Question: After Installing Omnet++ 5.5.1 in Ubuntu 18.04 I used command
'''
./aloha
'''
in aloha folder which makes visible a window showing simulation. But instead a simulation a small window also pops out there which says:
> Unknown log format Character '<'
After clicking 'OK' button in that small window, all simulation disappears. What should I change and in which file to enjoy of running them?

Running of command
'''
./aloha -u Cmdenv -c PureAloha1
'''
gives the following output
'''
OMNeT++ Discrete Event Simulation (C) <PHONE> Andras Varga, OpenSim Ltd.
Version: 5.5.1, build: 190613-08ba16f914, edition: Academic Public License -- NOT FOR COMMERCIAL USE
See the license for distribution terms and warranty disclaimer
Setting up Cmdenv...
Loading NED files from .: 4
Preparing for running configuration PureAloha1, run #0...
Assigned runID=PureAloha1-0-20200429-15:35:03-5450
Setting up network "Aloha"...
Initializing...
Running simulation...
** Event #0 t=0 Elapsed: 1.9e-05s (0m 00s)
Speed: ev/sec=0 simsec/sec=0 ev/simsec=0
Messages: created: 21 present: 21 in FES: 20
** Event #<PHONE> t=<PHONE>537 Elapsed: 2.00012s (0m 02s)
Speed: ev/sec=941903 simsec/sec=29075.1 ev/simsec=32.3955
Messages: created: 554290 present: 22 in FES: 21
** Event #<PHONE> t=1<PHONE>084 Elapsed: 4.0002s (0m 04s)
Speed: ev/sec=980825 simsec/sec=30317.1 ev/simsec=32.3522
Messages: created: <PHONE> present: 21 in FES: 20
** Event #<PHONE> t=1<PHONE>549 Elapsed: 6.00028s (0m 06s)
Speed: ev/sec=974809 simsec/sec=30168.7 ev/simsec=32.3119
Messages: created: <PHONE> present: 22 in FES: 20
** Event #<PHONE> t=2<PHONE>743 Elapsed: 8.19047s (0m 08s)
Speed: ev/sec=854895 simsec/sec=26418.2 ev/simsec=32.3601
Messages: created: <PHONE> present: 21 in FES: 20
** Event #<PHONE> t=2<PHONE>404 Elapsed: 10.1952s (0m 10s)
Speed: ev/sec=929374 simsec/sec=28724 ev/simsec=32.3553
Messages: created: <PHONE> present: 21 in FES: 20
** Event #<PHONE> t=3<PHONE>161 Elapsed: 12.2068s (0m 12s)
Speed: ev/sec=966040 simsec/sec=29868.9 ev/simsec=32.3427
Messages: created: <PHONE> present: 22 in FES: 21
<!> Error: simtime_t overflow adding 9.390966485872 to <PHONE>.<PHONE>: Result is out of range (-<PHONE>.<PHONE>,<PHONE>.<PHONE>), allowed by scale exponent -12 -- in module (aloha::Host) Aloha.host[7] (id=10), at t=<PHONE>.078979727235s, event #298666063
End.
'''
Whereas the command
'''
./aloha -u Qtenv -c PureAloha1
'''
Gives the following output
'''
OMNeT++ Discrete Event Simulation (C) <PHONE> Andras Varga, OpenSim Ltd.
Version: 5.5.1, build: 190613-08ba16f914, edition: Academic Public License -- NOT FOR COMMERCIAL USE
See the license for distribution terms and warranty disclaimer
Setting up Qtenv...
Loading NED files from .: 4
Loading images from './bitmaps': *: 0
Loading images from './images': *: 0
Loading images from '/home/shivanshu/Pictures/Project/omnetpp-5.5.1/images': *: 0 abstract/*: 90 background/*: 4 block/*: 320 device/*: 195 logo/*: 1 maps/*: 9 misc/*: 70 msg/*: 55 old/*: 111 status/*: 28
End.
'''
and the aforementioned window of unknown log format character '<'.Please help.
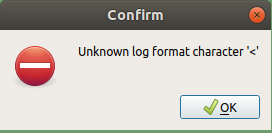
Answer: You have probably an OLD '.qtenvrc' in the root of your home directory. try:
'''
$ rm ~/.qtenvrc
'''
'.qtenvrc' contains various global initialization parameters for QTEnv, including the mentioned logformat parameter.